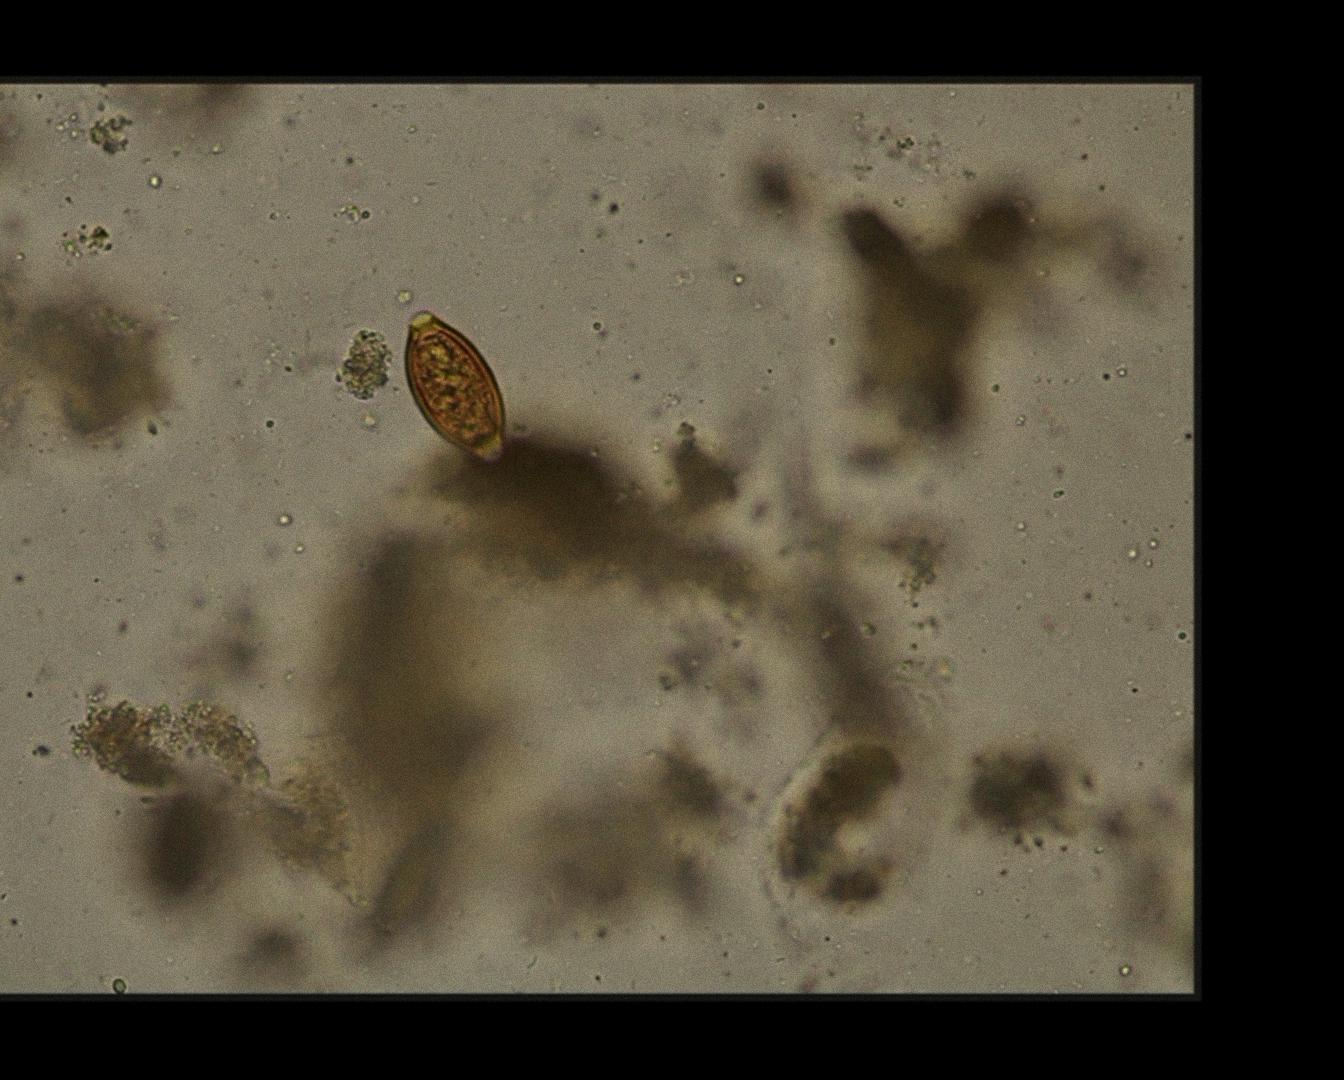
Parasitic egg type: Trichuris trichiura